二年级 · 逻辑题
下图是小明出发去图书馆的时间，到图书馆的时间可能是:

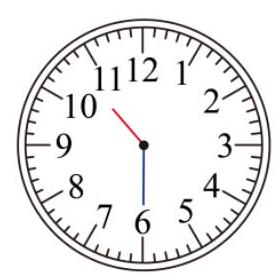
A. $10: 00$
B. $10: 50$
C. $10: 30$
答案: B
解析: B

【分析】由题意可知, 图中的钟面上, 分针指向 6, 时针指向“10”和“ 11 ”之间, 所以出发的时间是 10 :

30 , 到图书馆可能还需要一段时间, 有可能是 10: 50 到的图书馆, 据此解答即可。

【详解】由分析可得:

小明出发去图书馆的时间，到图书馆的时间可能是：（10：50）。

故答案为: B

【点睛】熟练掌握认识时间是解决此题的关键。